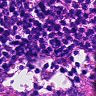
Metastatic tissue present: no